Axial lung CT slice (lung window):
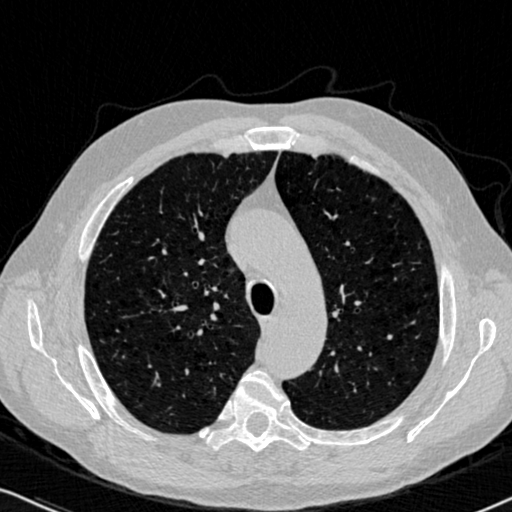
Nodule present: no